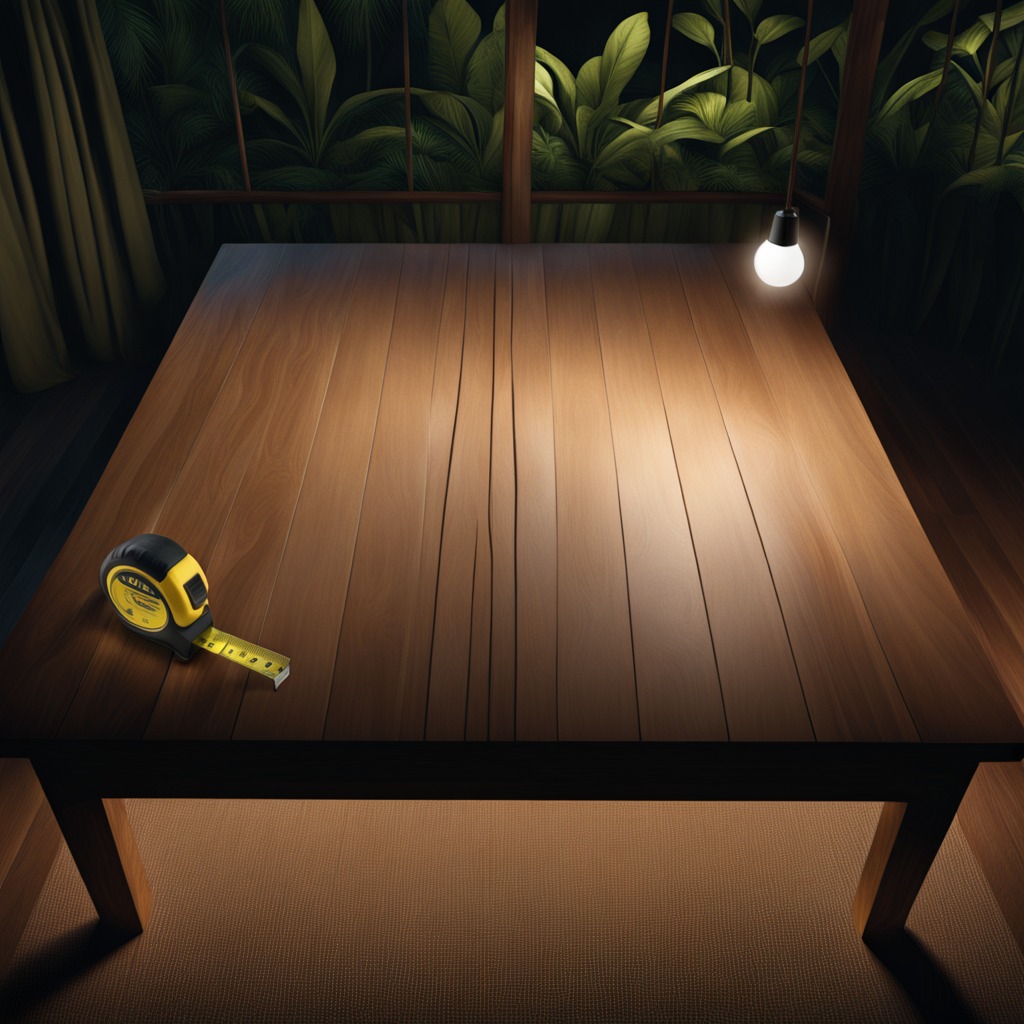
A measuring tape is lying on the wooden table.